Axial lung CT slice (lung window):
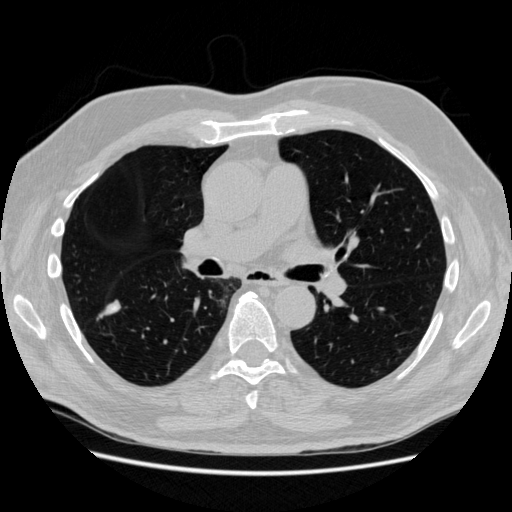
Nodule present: yes
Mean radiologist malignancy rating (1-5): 3.75